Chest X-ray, AP view. Patient: 19 years old, sex M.
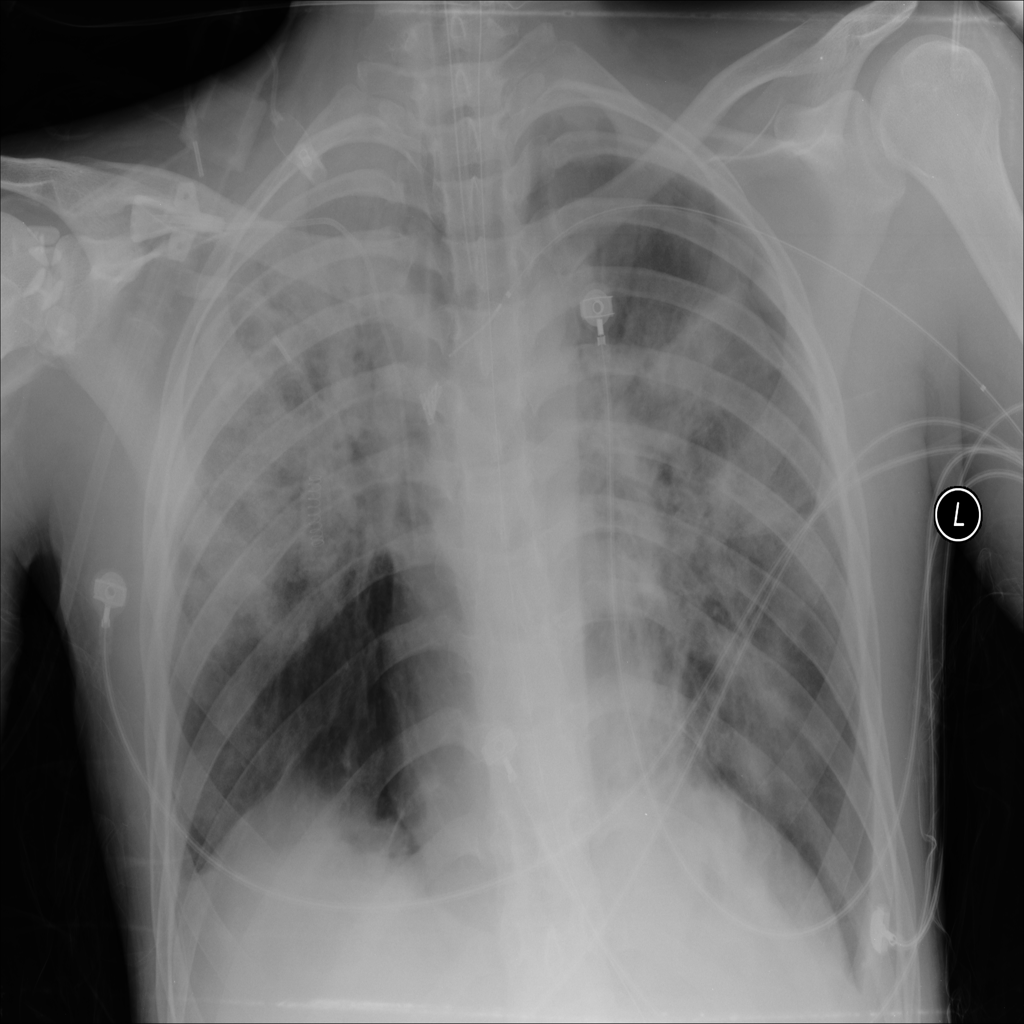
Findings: Consolidation, Infiltration